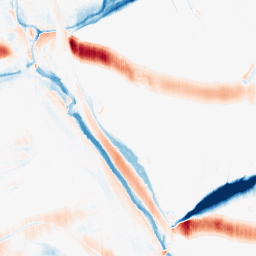
Category: morphological
Decomposition family: morphological_ellipse
Decomposition parameters: operation: average
width: 30
height: 5
Upsampling method: sinc_hamming
Upsampling parameters: scale: 2
kernel_size: 16
Upsampling scale: 2